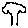
Label: tree